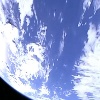
Label: cloud